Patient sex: M
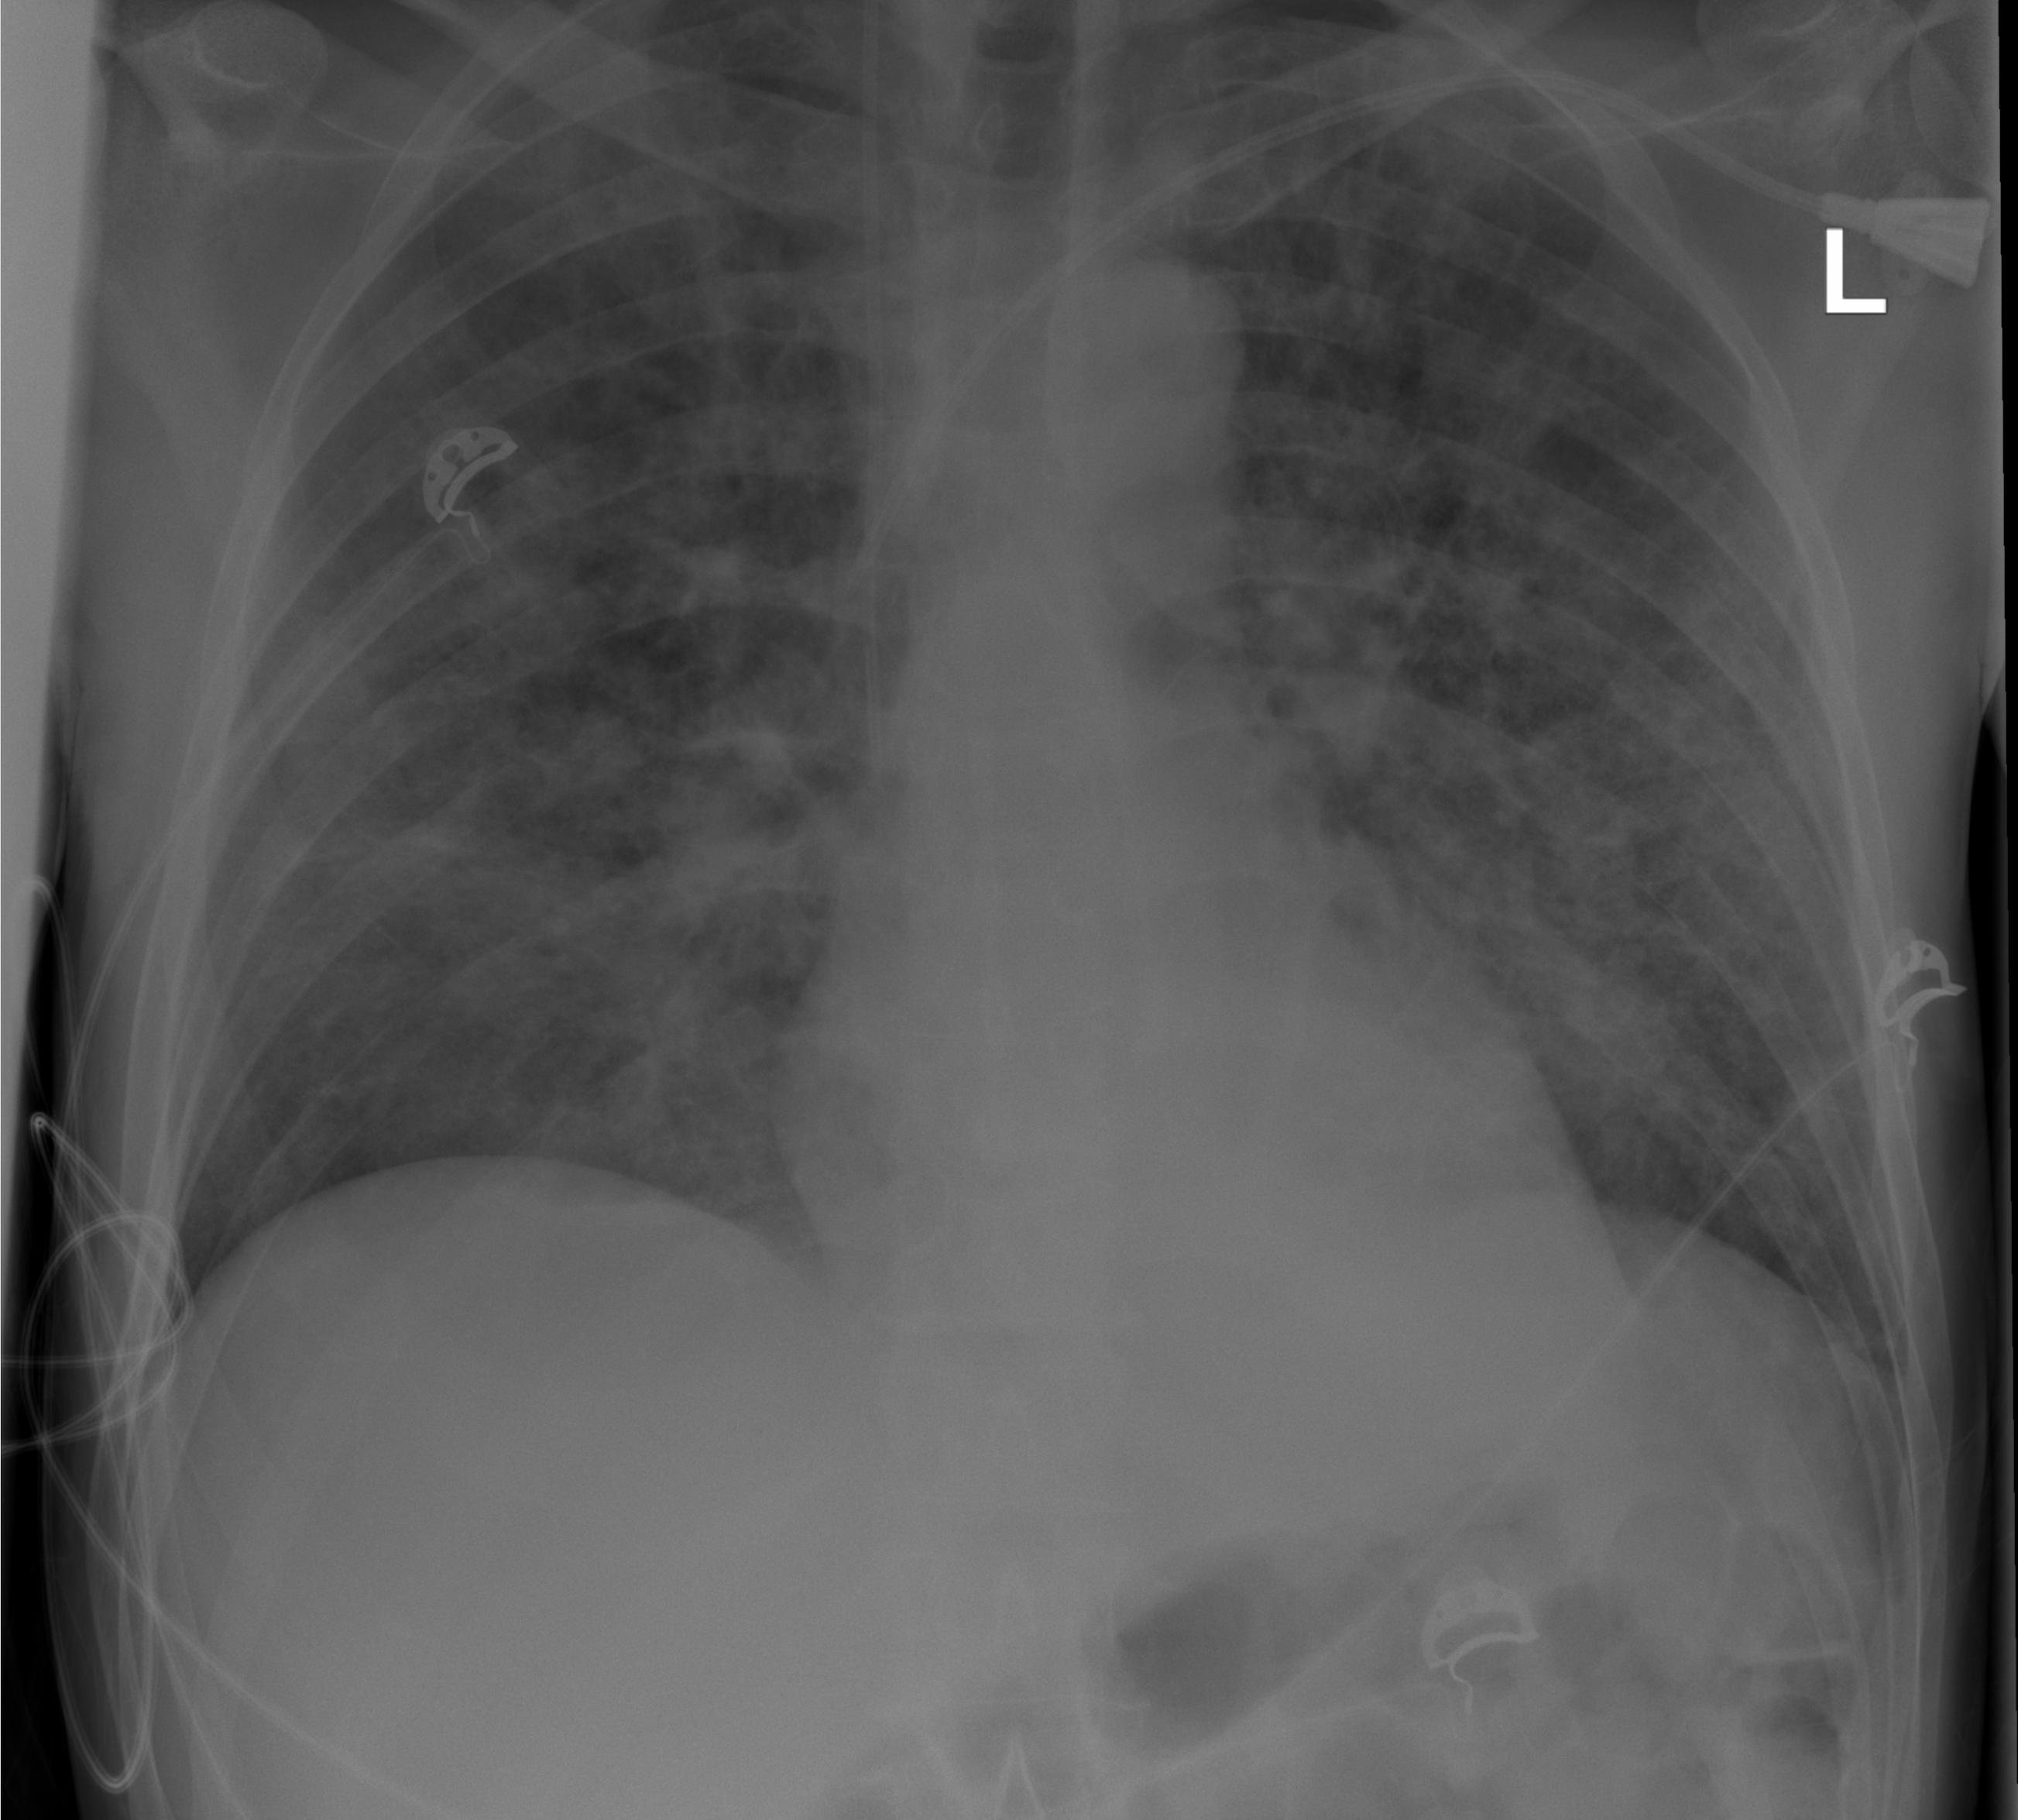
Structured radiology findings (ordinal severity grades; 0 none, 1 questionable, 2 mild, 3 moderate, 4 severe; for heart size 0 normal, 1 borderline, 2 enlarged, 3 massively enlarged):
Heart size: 0
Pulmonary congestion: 0
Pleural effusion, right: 0
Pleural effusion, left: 0
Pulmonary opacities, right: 3
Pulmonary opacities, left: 3
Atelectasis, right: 0
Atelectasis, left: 0